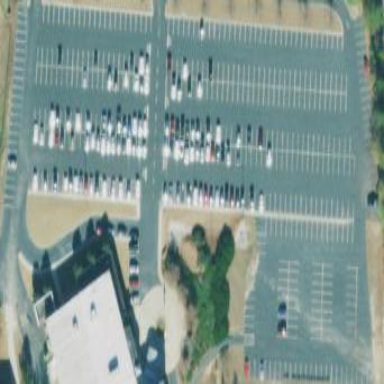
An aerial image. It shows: Parking area.